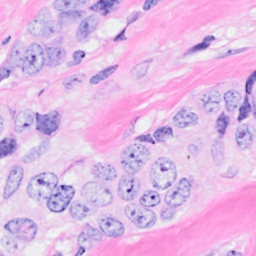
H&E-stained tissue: Breast